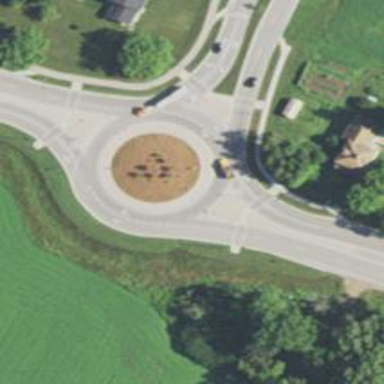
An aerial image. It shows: Secondary road around roundabout.